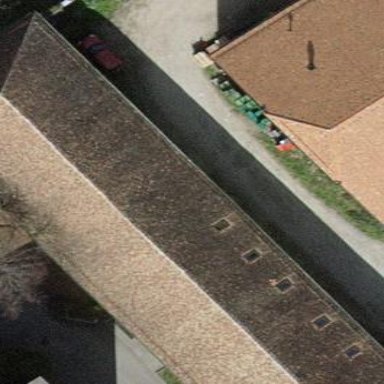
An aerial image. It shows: Rural barn.